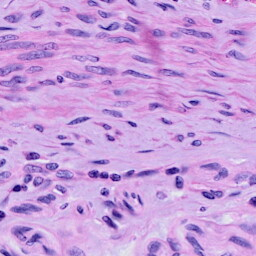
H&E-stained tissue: Cervix